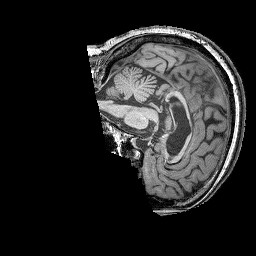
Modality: T1w
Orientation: sagittal
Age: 54
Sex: female
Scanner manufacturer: siemens
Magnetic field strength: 3 T
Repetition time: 2.25 s
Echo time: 0.00411 s